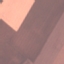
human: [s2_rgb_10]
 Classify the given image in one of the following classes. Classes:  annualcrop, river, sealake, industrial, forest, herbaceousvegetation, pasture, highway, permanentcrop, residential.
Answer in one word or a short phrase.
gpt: AnnualCrop